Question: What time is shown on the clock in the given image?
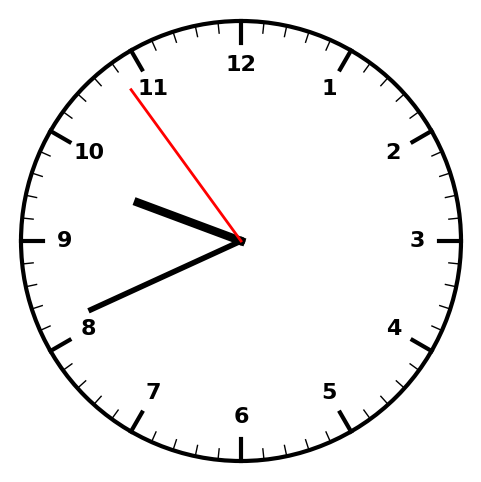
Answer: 09:40:54